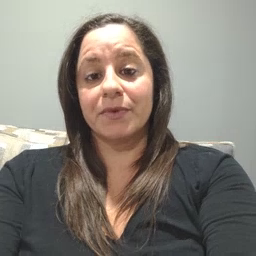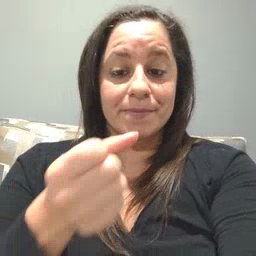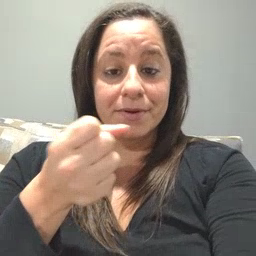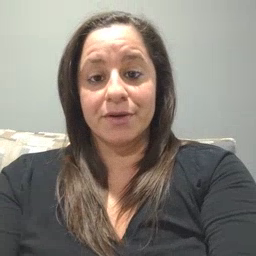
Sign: milk